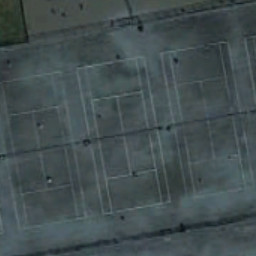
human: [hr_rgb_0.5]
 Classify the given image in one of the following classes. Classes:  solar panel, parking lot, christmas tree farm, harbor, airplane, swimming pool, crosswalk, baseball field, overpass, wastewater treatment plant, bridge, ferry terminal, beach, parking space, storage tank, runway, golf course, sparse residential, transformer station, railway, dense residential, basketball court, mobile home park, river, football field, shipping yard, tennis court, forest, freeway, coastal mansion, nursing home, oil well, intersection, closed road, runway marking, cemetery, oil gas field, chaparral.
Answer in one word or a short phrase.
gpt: tennis court